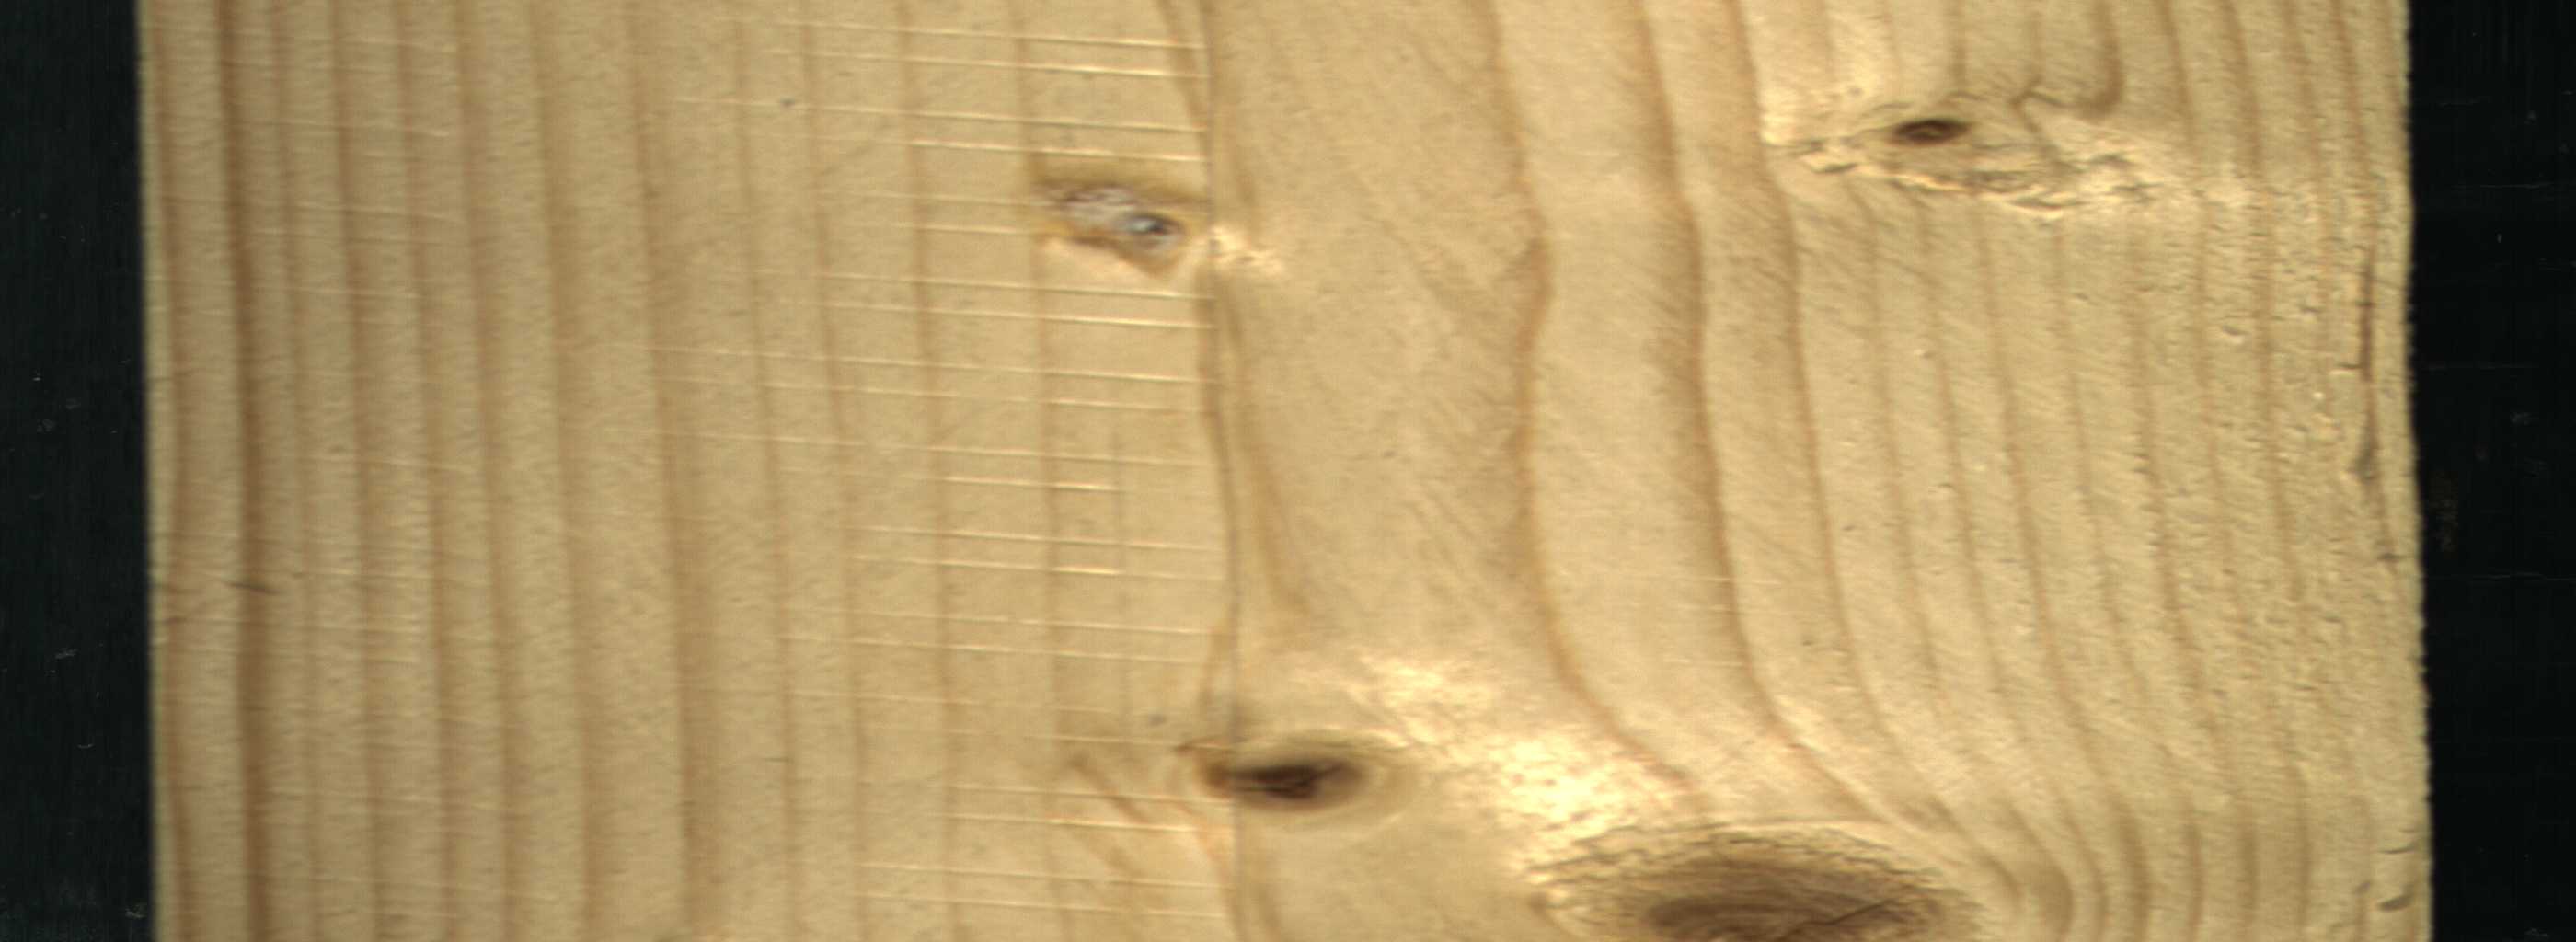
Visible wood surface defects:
resin
Live_Knot
Live_Knot
Live_Knot